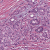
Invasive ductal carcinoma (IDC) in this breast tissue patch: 1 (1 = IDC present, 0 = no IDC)